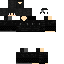
A female human skin with dark skin, wearing brown helmet dressed in a black robe top and black pants, featuring a closed mouth.